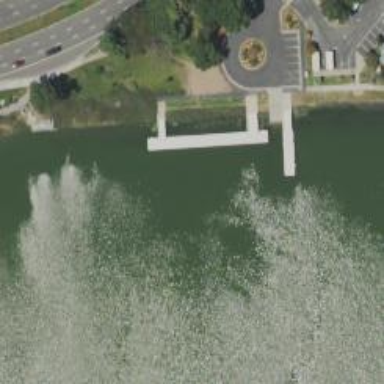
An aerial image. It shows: Dock by the waterway.